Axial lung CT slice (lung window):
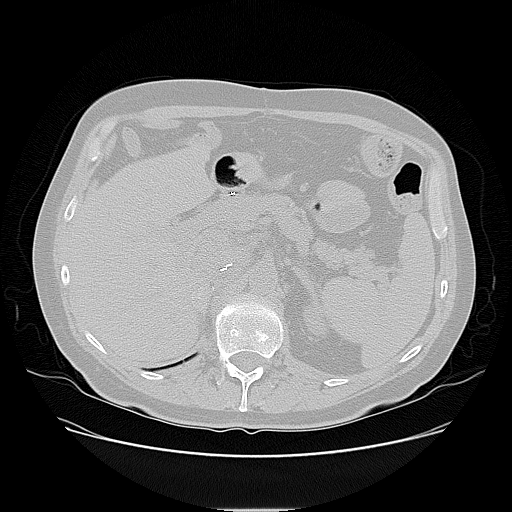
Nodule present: no